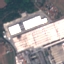
Land use / land cover class: Industrial